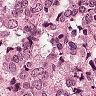
Metastatic tissue present: yes